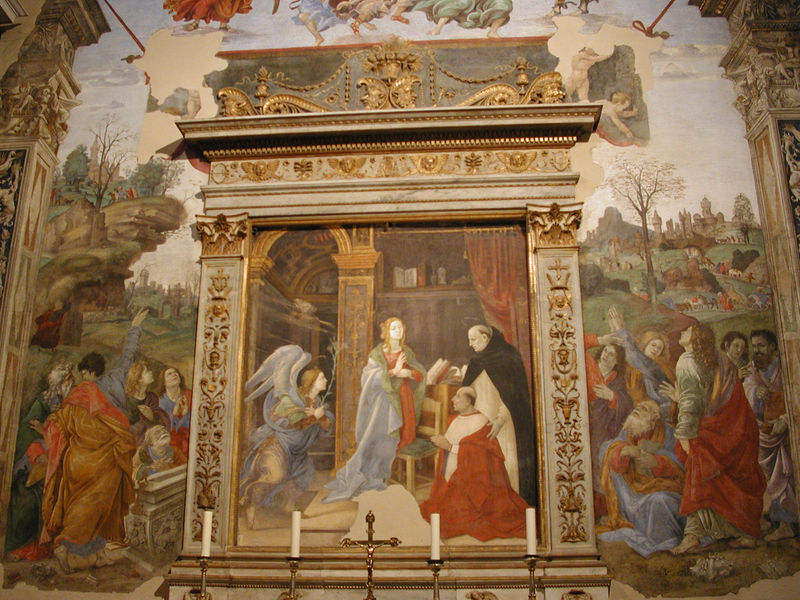
Titel: Santa Maria sopra Minerva, Cappella Carafa
Künstler: Filippino Lippi
Standort: Rom, S. Maria sopra Minerva (EU - I - Latium)
Schlagwörter: blau, felsen, flügel, gemälde, bäume, landschaft, stadt, frau, holz, raum, schwarz, stuhl, säule, weiss, rot, malerei, ornament, vorhang, kirche, gold, kutte, engel, relief, bücher, pilaster, tapete, ornamente, wandmalerei, kerzen, leuchter, burg, kreuz, knien, kardinal, beten, altar, hochaltar, schnitzerei, sims, gesims, kruzifix, mönch, heilige, fresko, maria, anbetung, fresco, altarbild, himmelfahrt, verkündigung, tonsur, dominikaner, stifter, apostel, beschädigt, gabriel, altarretabel, maria verkündigung, maria himmelfahrt, dominikus, zugkruzifix